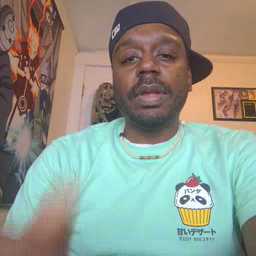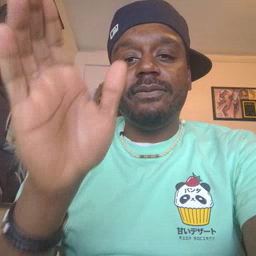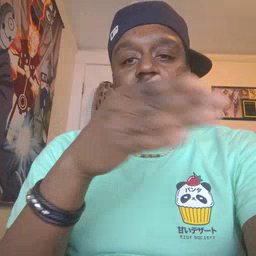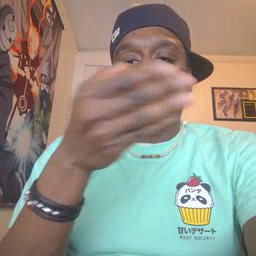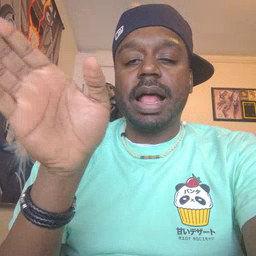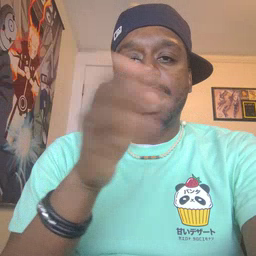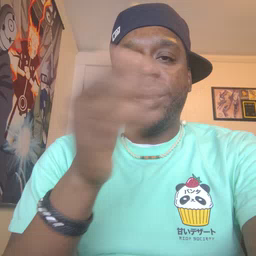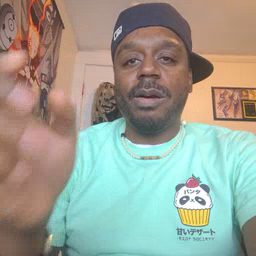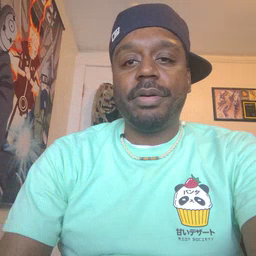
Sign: flag